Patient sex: M
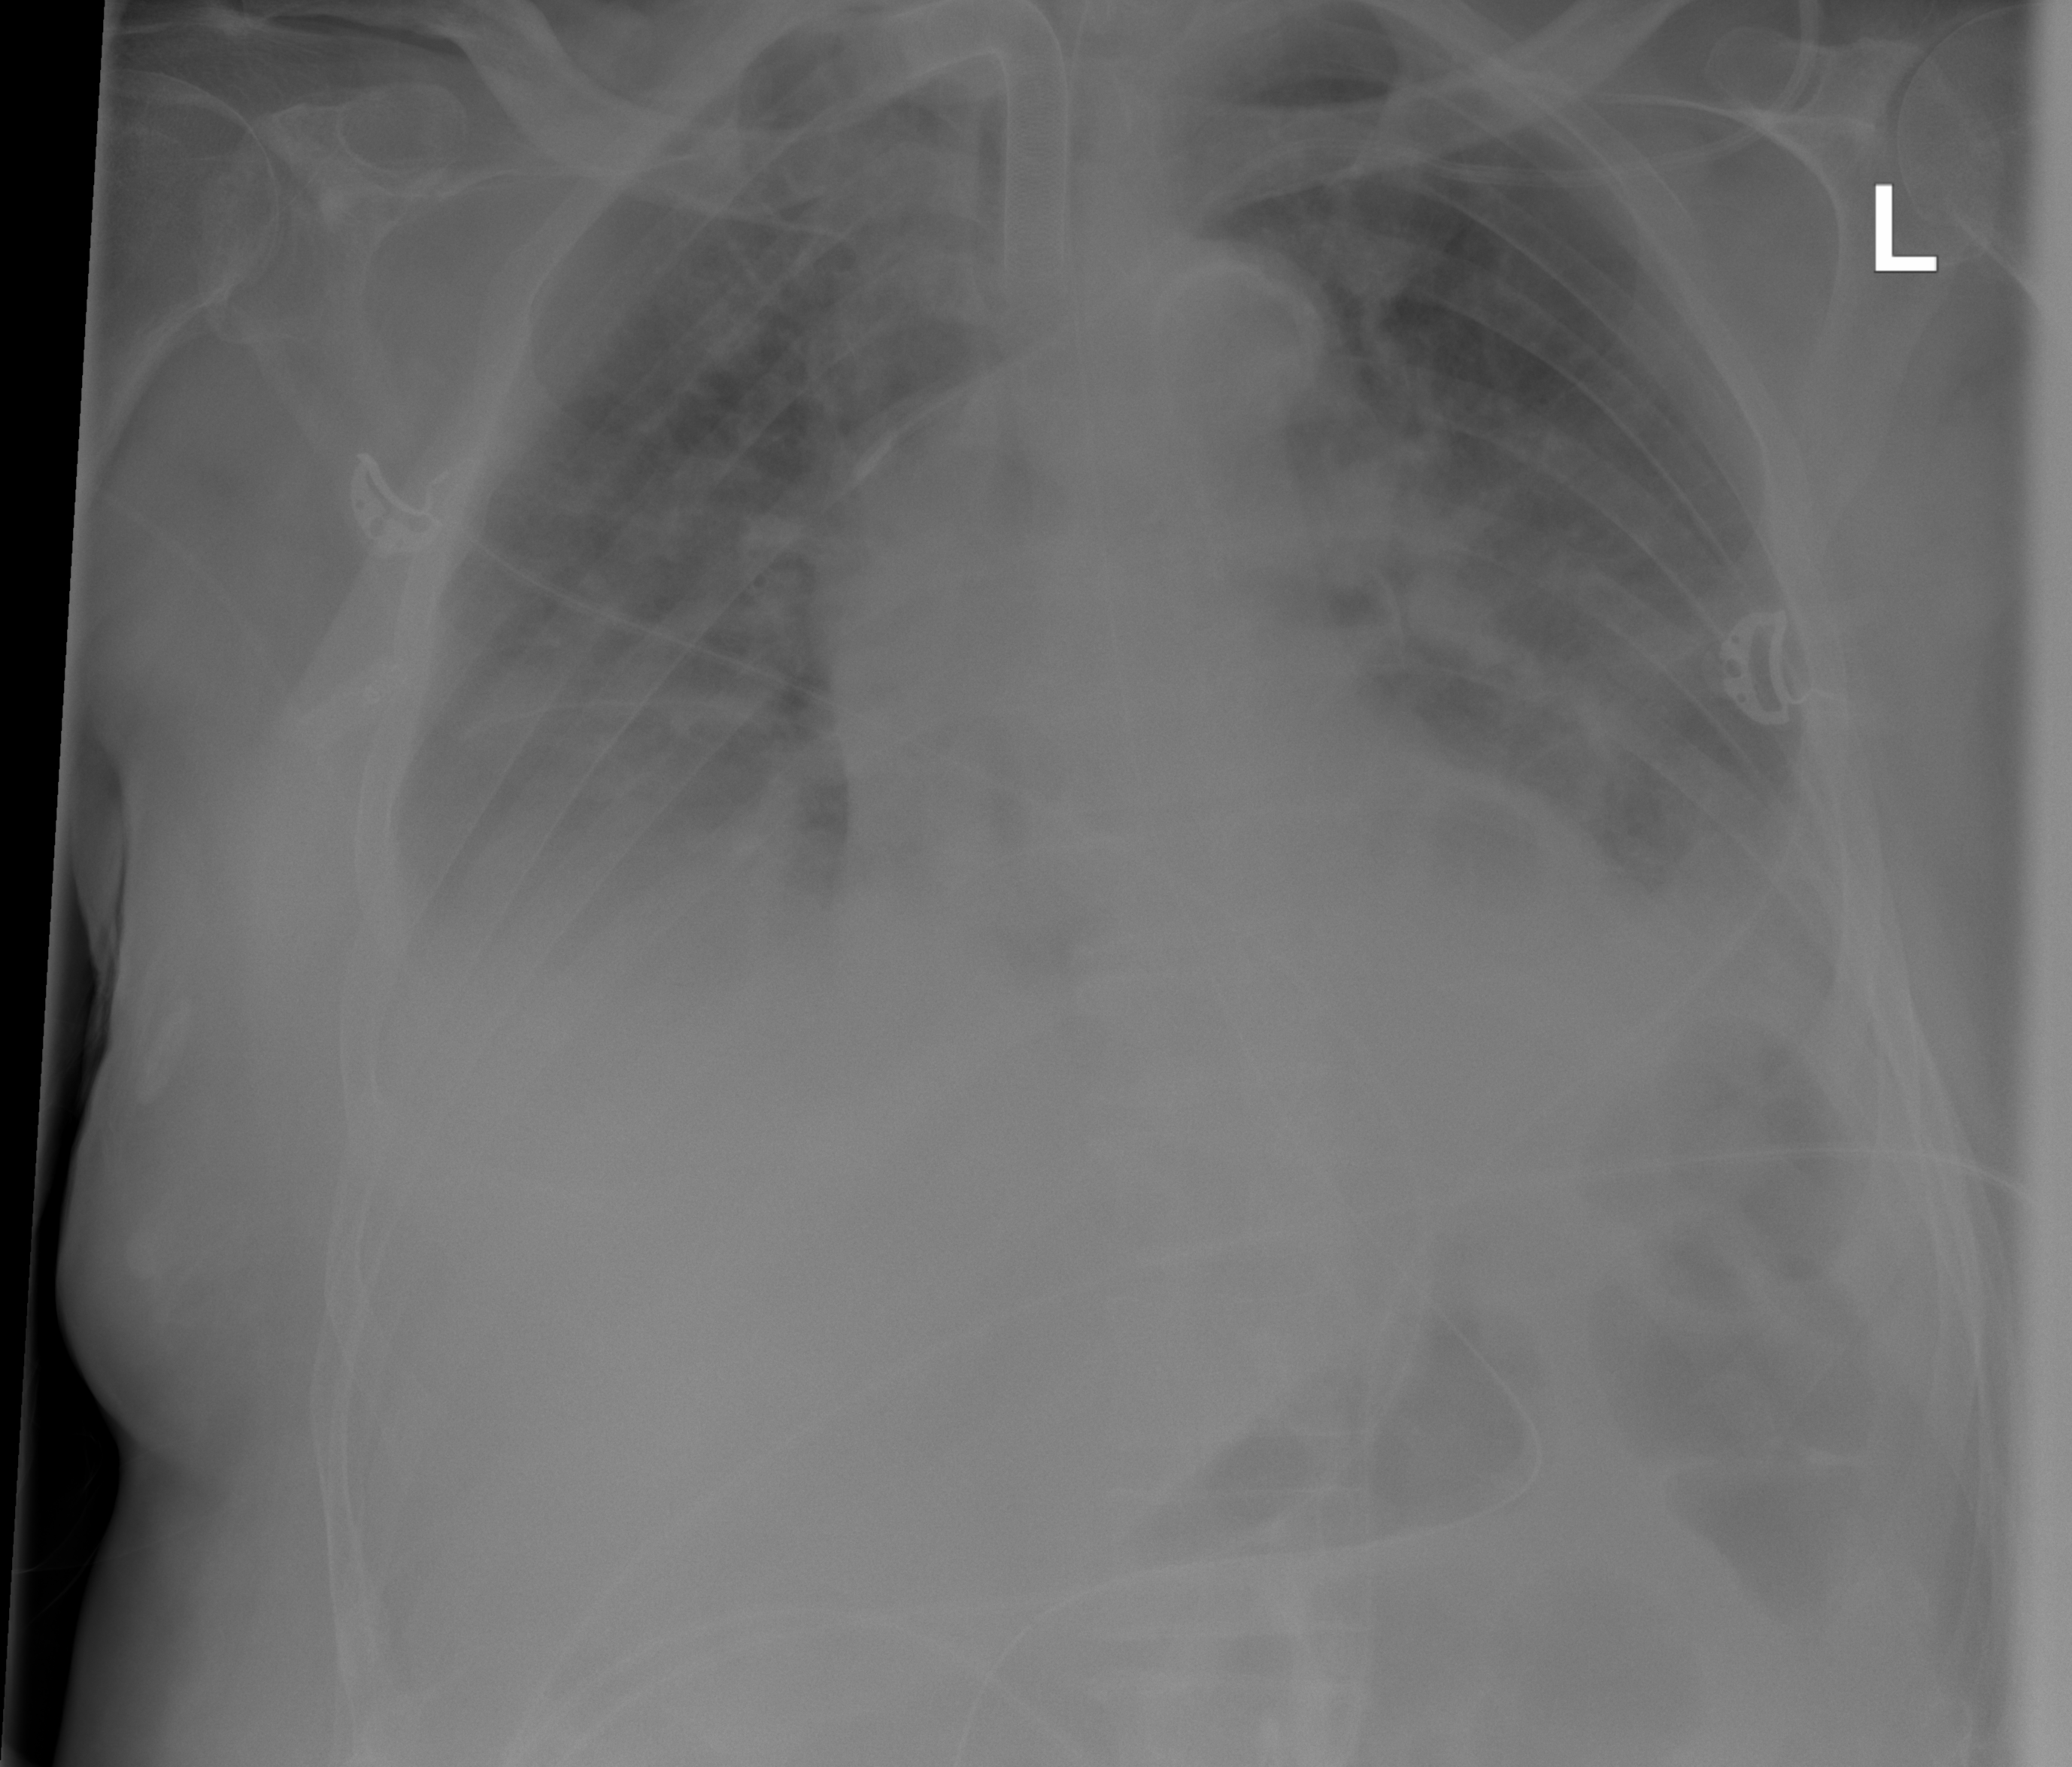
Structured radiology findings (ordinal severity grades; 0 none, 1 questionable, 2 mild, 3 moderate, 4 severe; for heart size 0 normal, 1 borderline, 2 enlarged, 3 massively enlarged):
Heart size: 2
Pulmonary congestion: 2
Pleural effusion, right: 3
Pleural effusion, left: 2
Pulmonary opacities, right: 2
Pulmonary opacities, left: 2
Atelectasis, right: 2
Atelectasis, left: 2